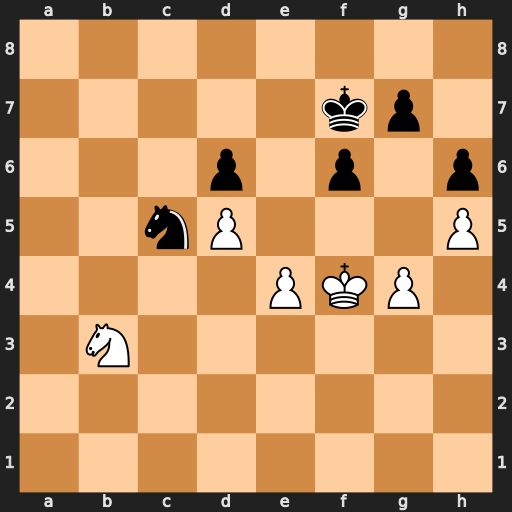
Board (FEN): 8/5kp1/3p1p1p/2nP3P/4PKP1/1N6/8/8
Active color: w
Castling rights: -
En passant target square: -
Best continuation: Nxc5 dxc5 Ke3